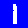
Digit: 1